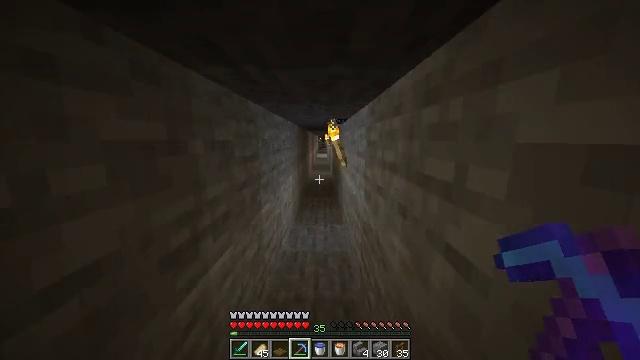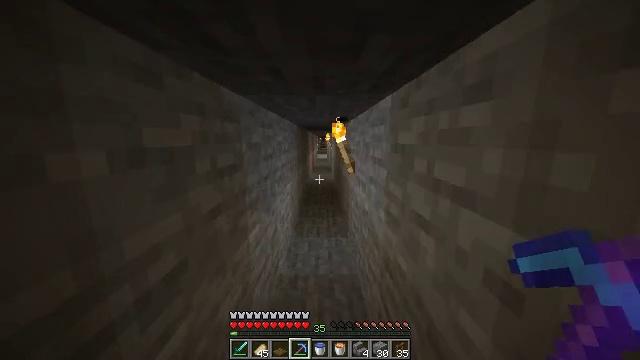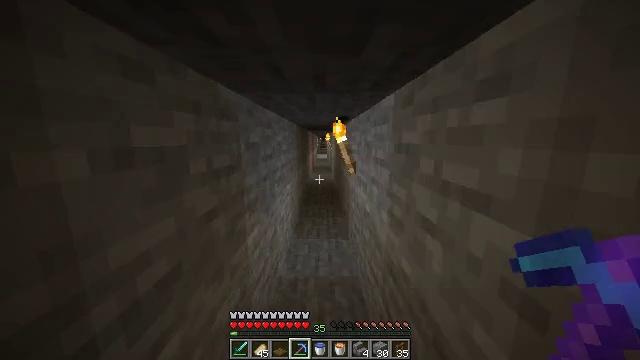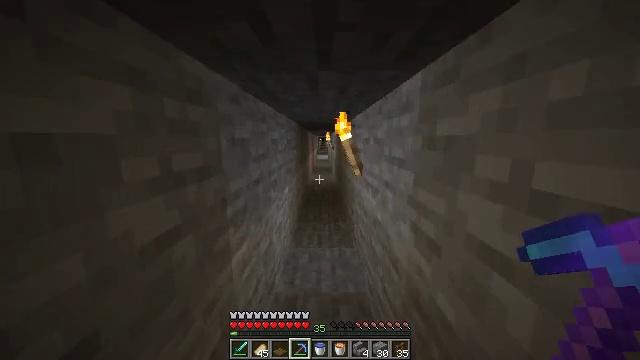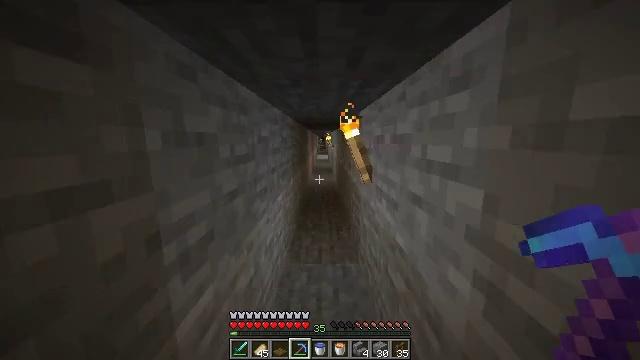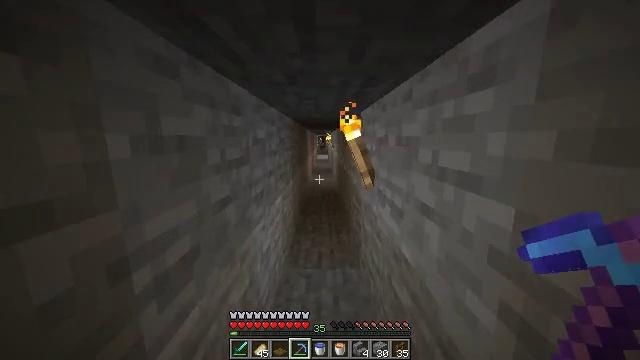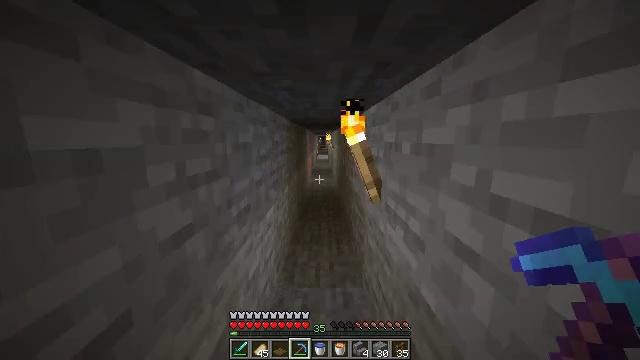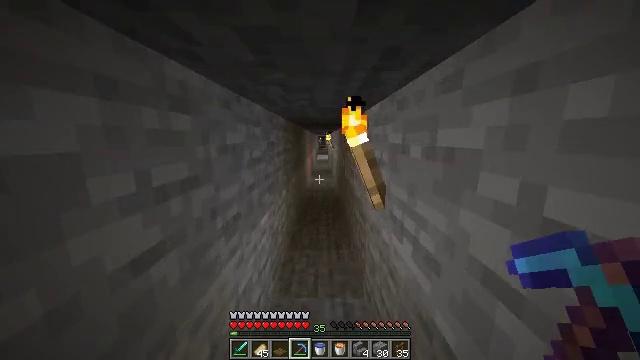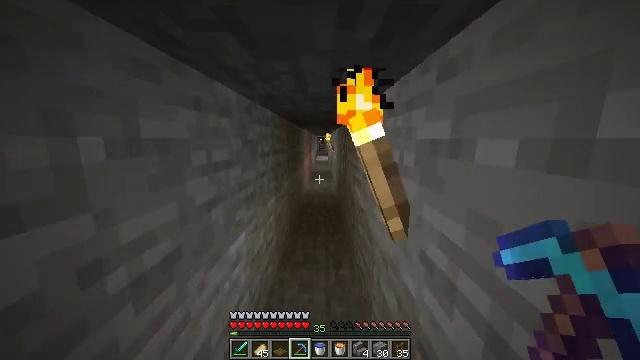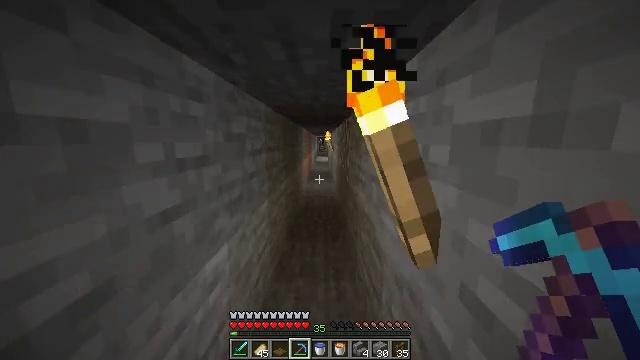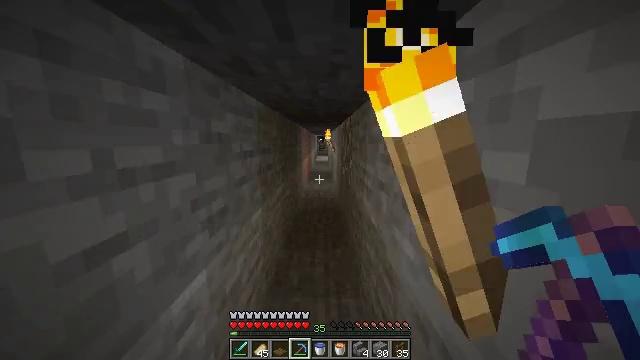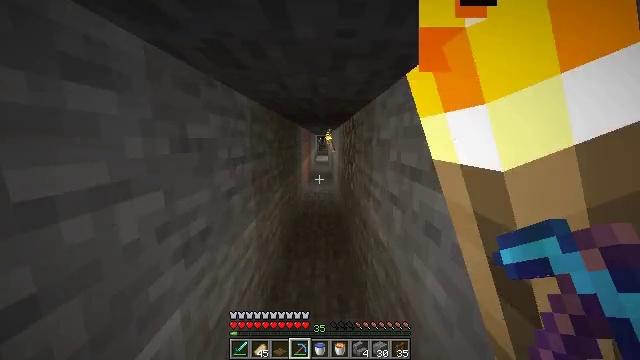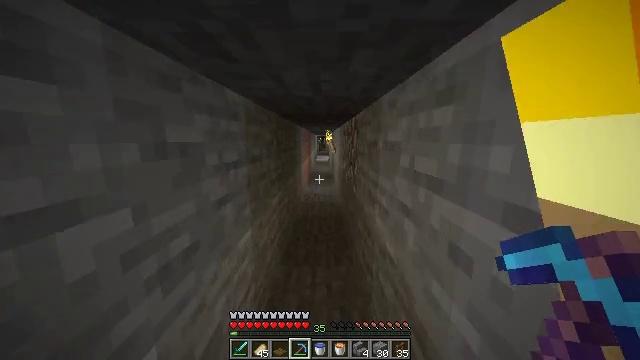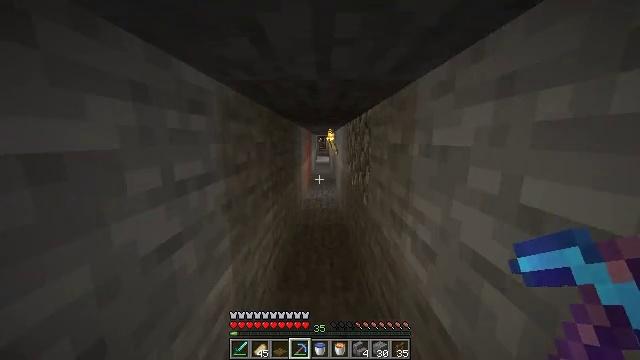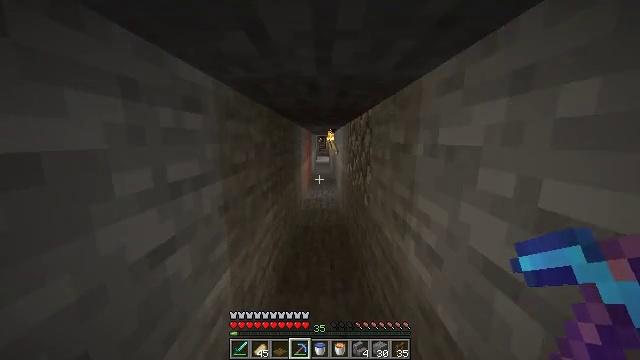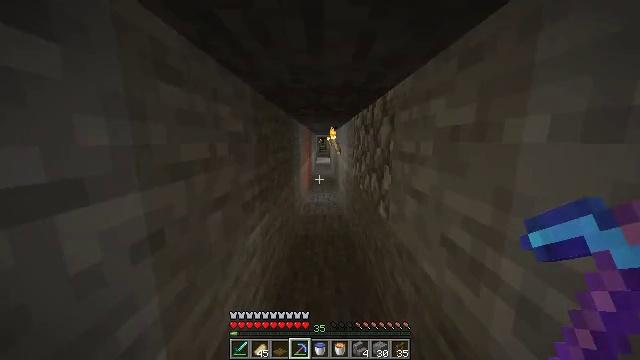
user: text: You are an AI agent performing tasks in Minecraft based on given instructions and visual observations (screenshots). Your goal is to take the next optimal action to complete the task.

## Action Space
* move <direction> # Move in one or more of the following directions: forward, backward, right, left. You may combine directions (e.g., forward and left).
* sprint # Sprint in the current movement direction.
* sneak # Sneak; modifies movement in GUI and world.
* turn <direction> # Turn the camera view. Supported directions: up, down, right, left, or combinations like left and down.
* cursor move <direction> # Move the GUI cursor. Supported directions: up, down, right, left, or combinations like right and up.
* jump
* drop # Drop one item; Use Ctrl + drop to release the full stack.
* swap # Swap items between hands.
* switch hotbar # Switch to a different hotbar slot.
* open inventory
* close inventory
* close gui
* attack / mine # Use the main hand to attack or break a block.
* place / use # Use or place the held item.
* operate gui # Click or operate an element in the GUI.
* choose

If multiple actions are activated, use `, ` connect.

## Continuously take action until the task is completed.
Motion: motion action
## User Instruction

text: Combine flint and an iron ingot to craft flint and steel.
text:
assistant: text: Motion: move forward, sprint
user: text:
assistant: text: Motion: move forward, sprint
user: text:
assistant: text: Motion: move forward
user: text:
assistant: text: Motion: move forward
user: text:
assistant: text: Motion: move forward
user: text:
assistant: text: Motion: move forward
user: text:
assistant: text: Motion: move forward, sprint
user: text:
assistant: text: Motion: move forward, sprint
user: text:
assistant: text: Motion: move forward, sprint
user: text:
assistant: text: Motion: move forward, sprint
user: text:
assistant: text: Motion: move forward
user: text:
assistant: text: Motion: move forward
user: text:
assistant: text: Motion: move forward
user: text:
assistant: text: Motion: move forward
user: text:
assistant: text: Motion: move forward
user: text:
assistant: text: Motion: move forward, sprint
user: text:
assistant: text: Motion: move forward, sprint
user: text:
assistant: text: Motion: move forward, sprint
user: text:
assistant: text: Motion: move forward
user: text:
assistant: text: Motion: move forward
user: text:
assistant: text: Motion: move forward
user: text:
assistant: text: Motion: move forward
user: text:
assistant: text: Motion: move forward, sprint
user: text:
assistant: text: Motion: move forward, sprint
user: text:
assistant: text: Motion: move forward, sprint
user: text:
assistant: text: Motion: move forward
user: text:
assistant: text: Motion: move forward
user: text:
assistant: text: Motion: move forward
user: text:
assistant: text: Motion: move forward
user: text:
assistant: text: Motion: move forward, sprint